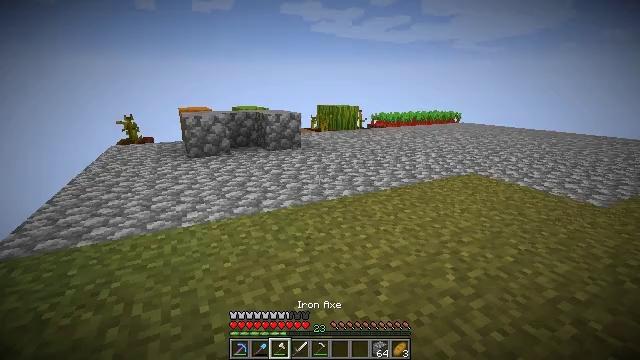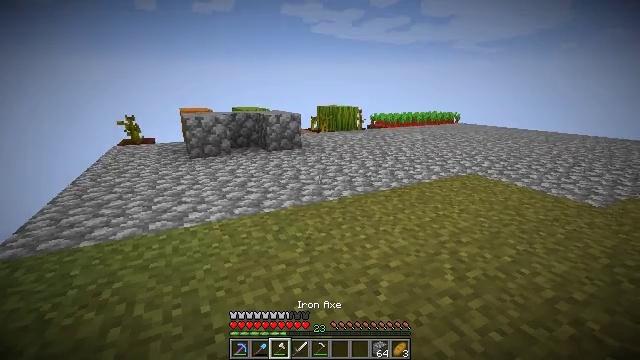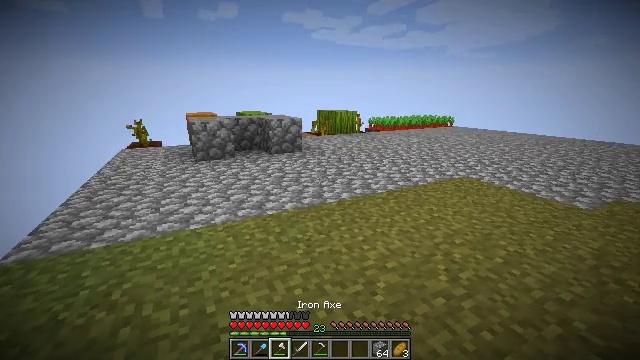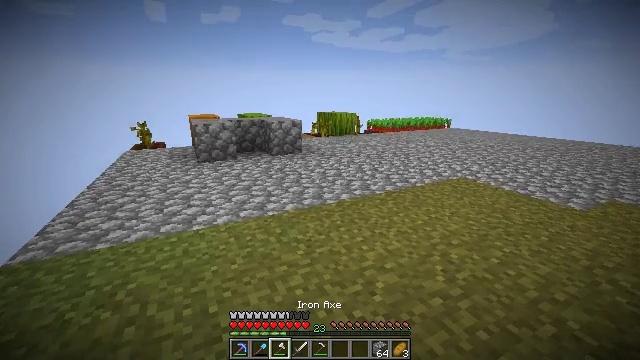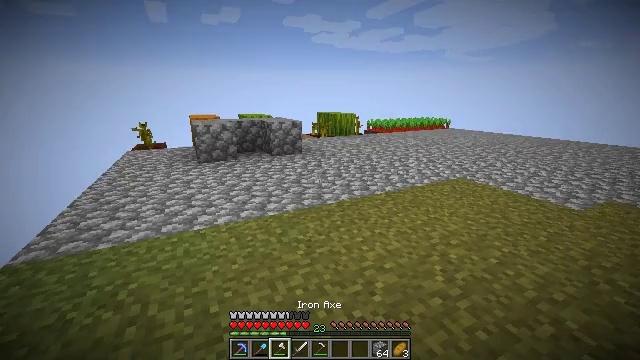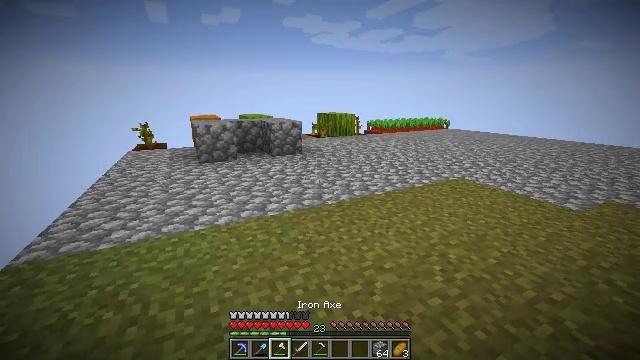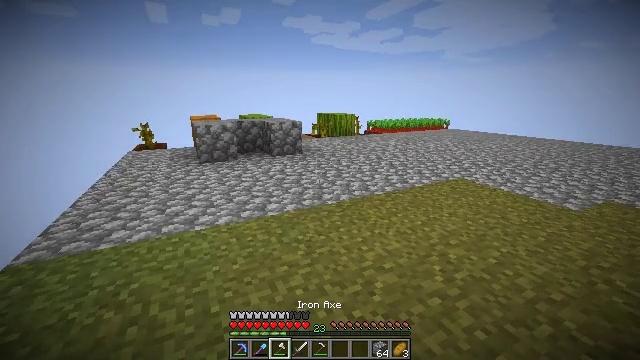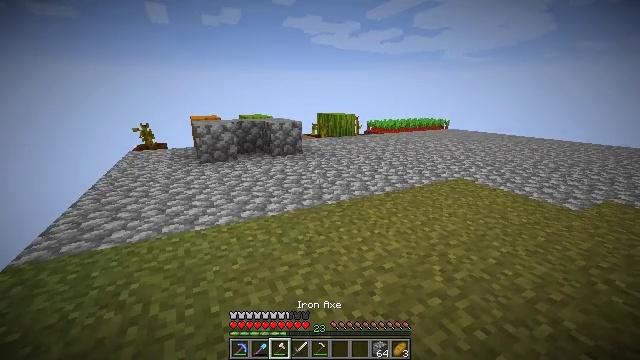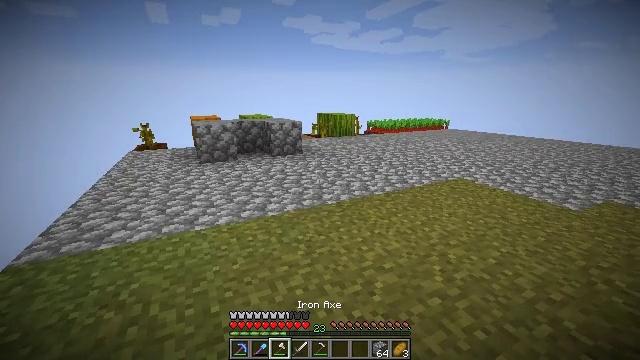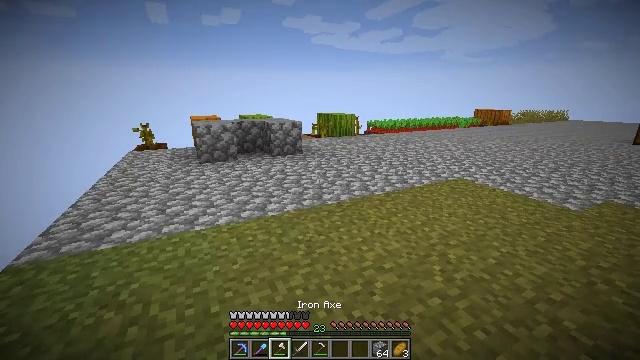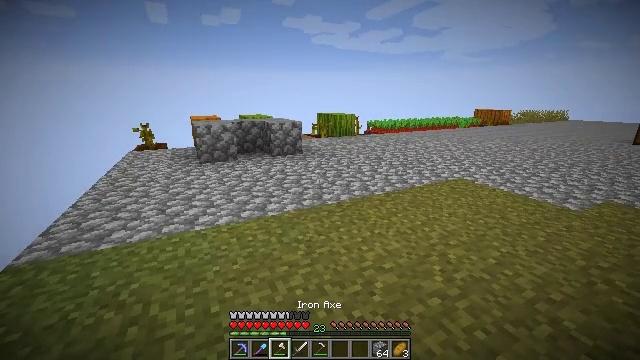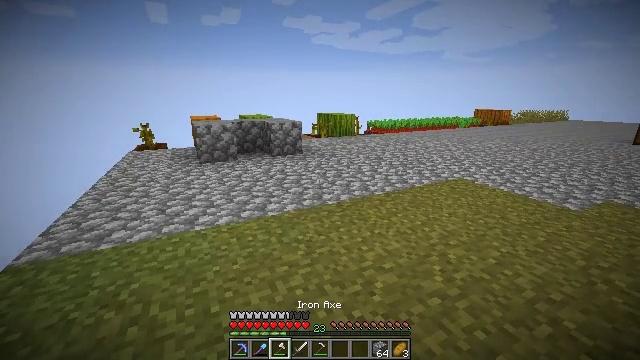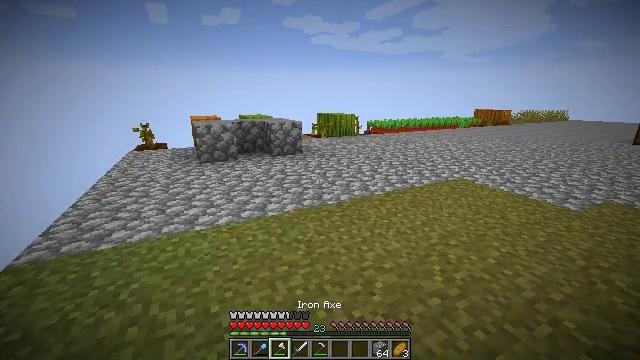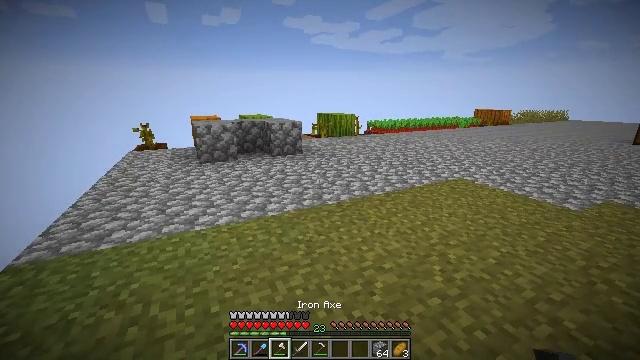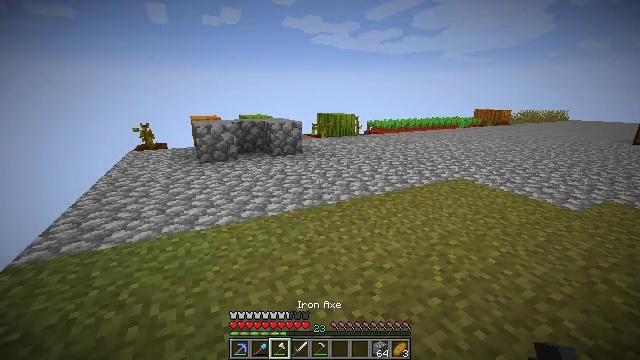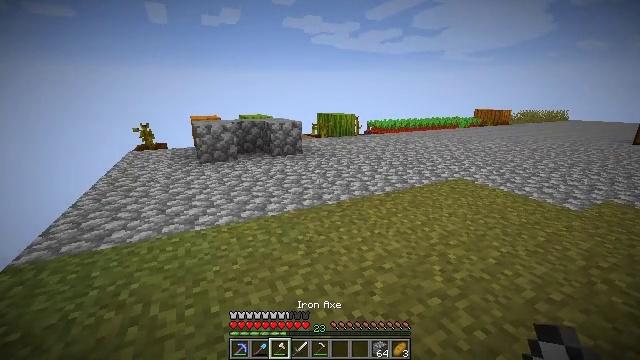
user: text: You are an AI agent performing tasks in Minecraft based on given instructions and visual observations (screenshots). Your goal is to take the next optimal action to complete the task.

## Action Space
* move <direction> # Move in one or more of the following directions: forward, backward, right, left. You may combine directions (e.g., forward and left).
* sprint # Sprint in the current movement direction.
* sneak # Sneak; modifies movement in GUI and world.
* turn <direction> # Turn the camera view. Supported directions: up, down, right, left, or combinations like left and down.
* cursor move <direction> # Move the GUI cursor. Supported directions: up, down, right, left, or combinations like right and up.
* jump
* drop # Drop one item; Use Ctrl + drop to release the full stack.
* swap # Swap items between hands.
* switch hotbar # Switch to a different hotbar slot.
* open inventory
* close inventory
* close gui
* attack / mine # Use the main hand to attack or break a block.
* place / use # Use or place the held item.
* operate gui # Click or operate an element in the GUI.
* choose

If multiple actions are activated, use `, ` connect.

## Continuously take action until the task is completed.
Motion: motion action
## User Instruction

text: Mine the sugar cane near rivers.
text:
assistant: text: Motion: no_op
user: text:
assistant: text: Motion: no_op
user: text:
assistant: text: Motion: no_op
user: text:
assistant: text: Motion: no_op
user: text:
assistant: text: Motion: no_op
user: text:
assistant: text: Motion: no_op
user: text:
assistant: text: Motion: no_op
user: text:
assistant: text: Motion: no_op
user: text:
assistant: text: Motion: no_op
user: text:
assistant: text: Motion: no_op
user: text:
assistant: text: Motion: no_op
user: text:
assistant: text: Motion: no_op
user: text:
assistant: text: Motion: no_op
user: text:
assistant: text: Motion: no_op
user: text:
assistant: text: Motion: no_op
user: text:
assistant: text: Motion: turn up
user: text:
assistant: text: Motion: turn up
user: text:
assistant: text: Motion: turn up
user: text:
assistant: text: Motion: turn right
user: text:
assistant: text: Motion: turn right
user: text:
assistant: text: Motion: no_op
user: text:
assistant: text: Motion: turn left
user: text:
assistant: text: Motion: no_op
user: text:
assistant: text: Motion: move forward
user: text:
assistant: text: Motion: move forward
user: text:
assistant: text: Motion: move forward
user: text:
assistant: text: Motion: move forward, turn right
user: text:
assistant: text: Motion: move forward, turn right
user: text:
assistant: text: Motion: move forward, turn right
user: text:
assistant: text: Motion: move forward, turn right